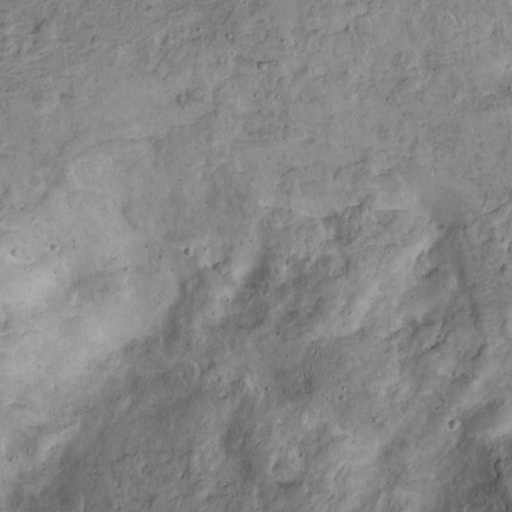
Objects detected: cone, cone